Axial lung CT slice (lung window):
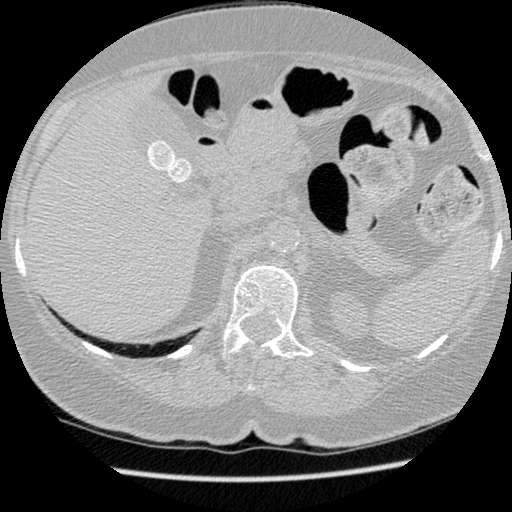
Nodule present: no